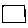
Label: square